Question: I want to create a UIKeyboard type that will look like the following.

This app is only for iPad and none of the default keyboard type seem to match.
Any suggestions for adding buttons to the keyboard type?
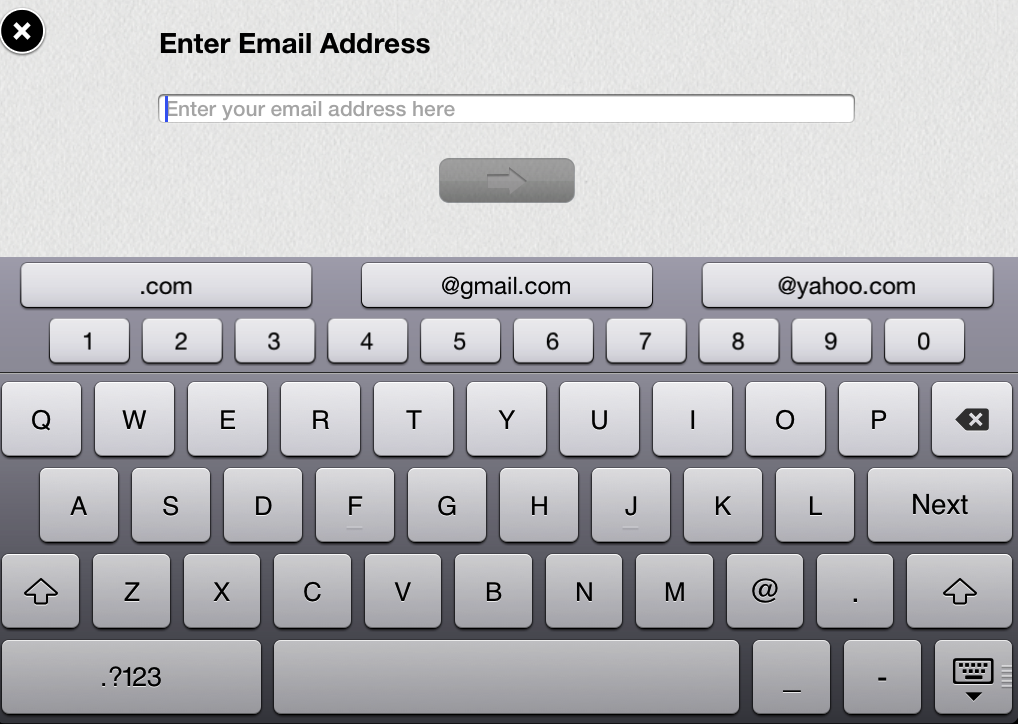
Answer: I may be wrong, but what that looks like is the standard keyboard with a custom toolbar on top. It was most likely done using the inputAccessoryView property for the textfield:
'''
[textField setInputAccessoryView:inputAccView];
'''
<URL>.